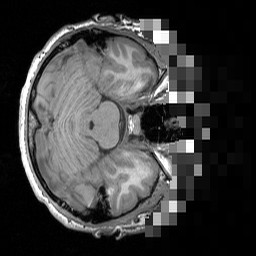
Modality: T1w
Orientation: axial
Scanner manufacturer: siemens
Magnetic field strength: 3 T
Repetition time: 1.5 s
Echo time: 0.00291 s